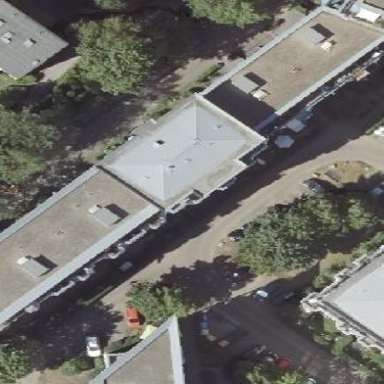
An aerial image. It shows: Building with apartments and flat roof.